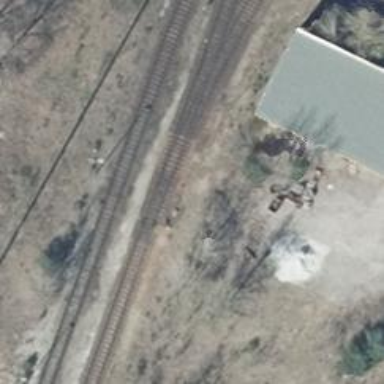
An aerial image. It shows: Railway switch.